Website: macys
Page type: account-selection
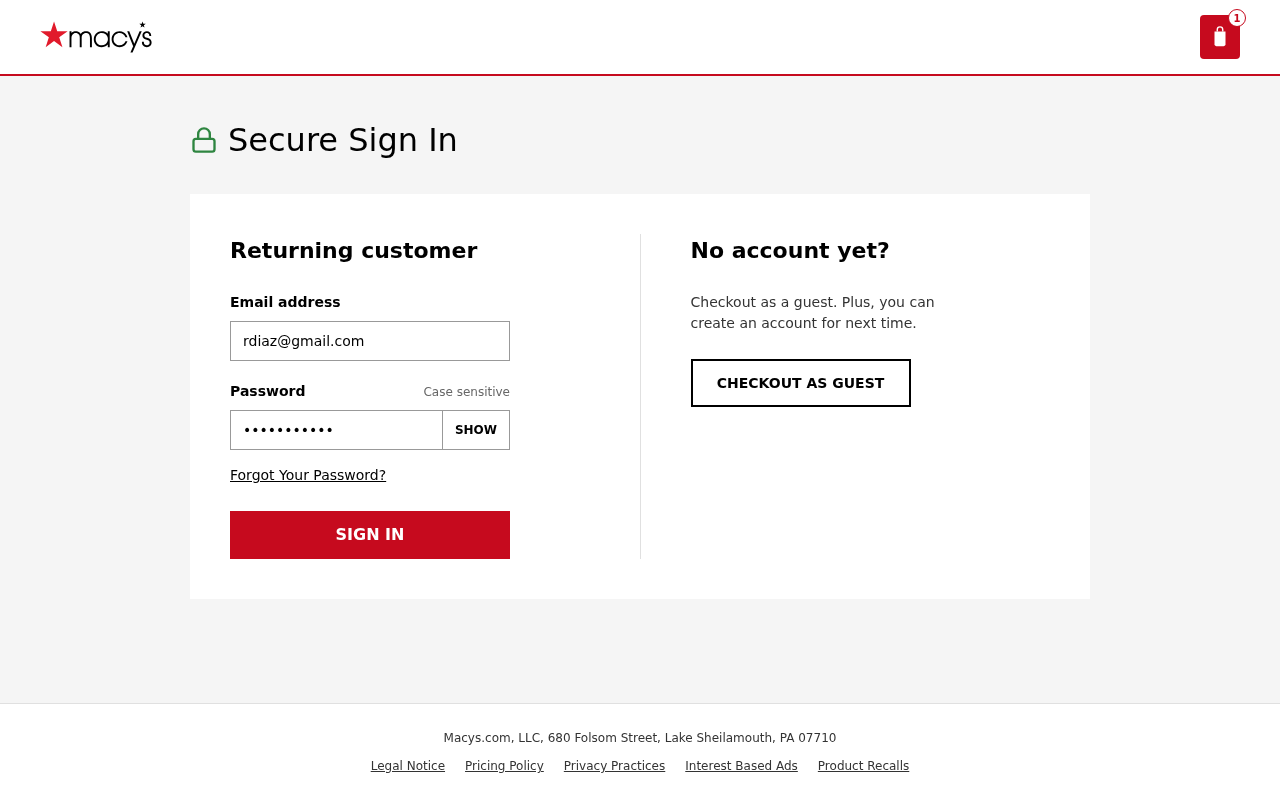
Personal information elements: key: PII_EMAIL
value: rdiaz@gmail.com
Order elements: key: ORDER_NUM_ITEMS
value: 1